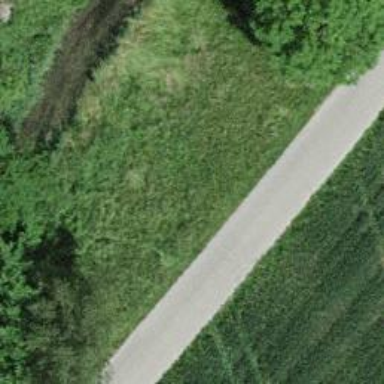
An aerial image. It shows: Unpaved unclassified road.